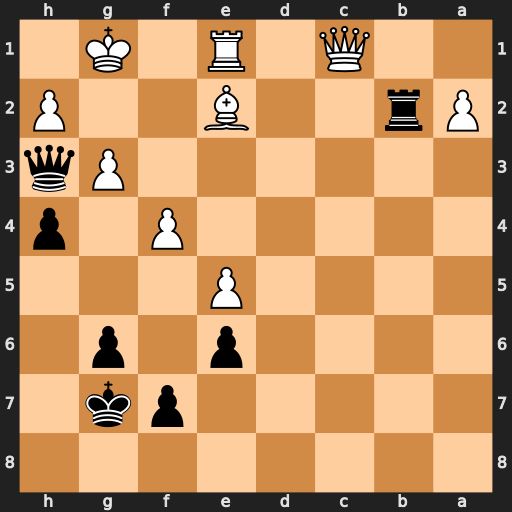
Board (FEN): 8/5pk1/4p1p1/4P3/5P1p/6Pq/Pr2B2P/2Q1R1K1
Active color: b
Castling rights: -
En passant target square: -
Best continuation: hxg3 hxg3 Qxg3+ Kf1 Rb4